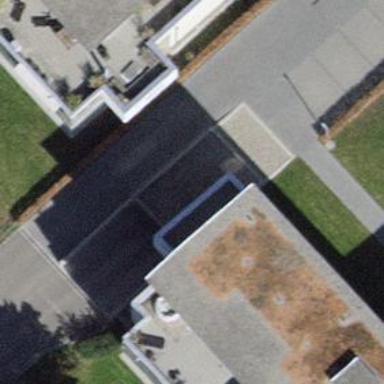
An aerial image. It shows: Parking entrance.